Question:
### Describe the bug
As shown in the attached screenshot I'm using routing:
@page "/addbrand/{BrandId:guid}"
When I refresh the url <URL> instead of
<URL>
<URL> instead of
<URL>
and this happened to all of links in _host.cshtml file.
Got Exceptions? Yes, browser console log:
<URL>'.
_blazor/negotiate?negotiateVersion=1:1 Failed to load resource: the server responded with a status of 400 ()
blazor.server.js:1 [2020-03-23T21:57:35.917Z] Error: Failed to complete negotiation with the server: Error
### Further technical details
- -
I have reported it on <URL>
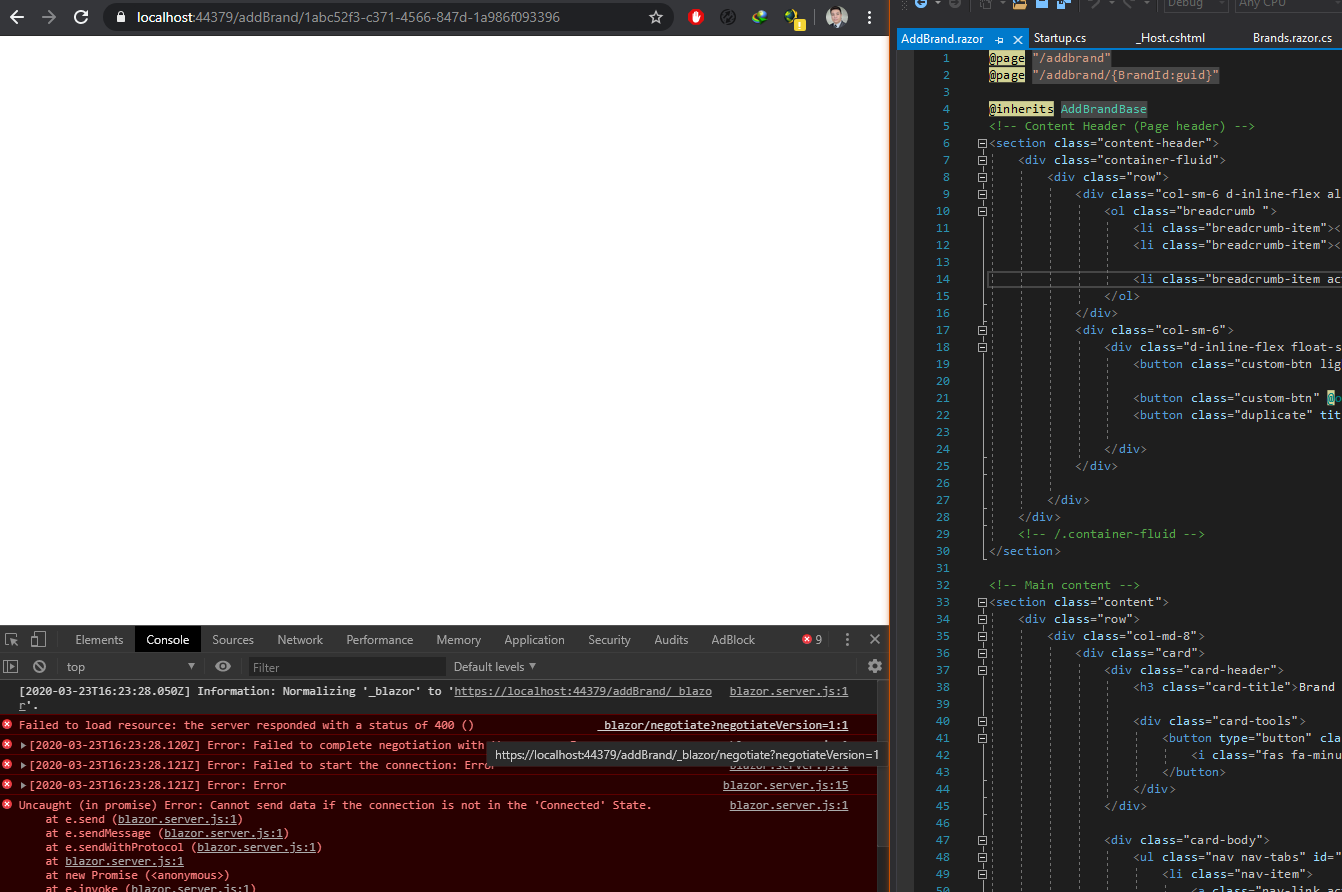
Answer: Set the '<base href' tag url to '~/' in your _Host.cshtml
'''
<head>
...
<base href="~/" />
...
</head>
'''